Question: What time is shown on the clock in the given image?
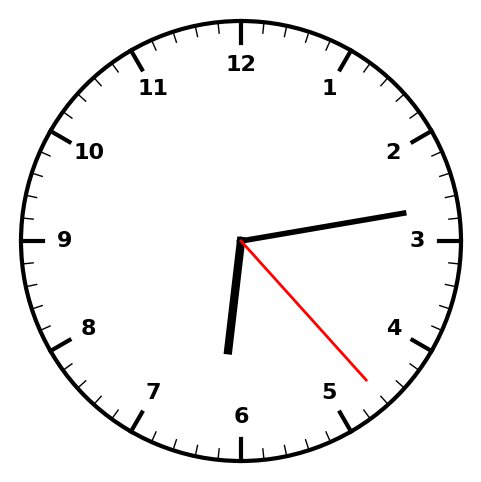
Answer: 06:13:23